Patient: sex F, age 66
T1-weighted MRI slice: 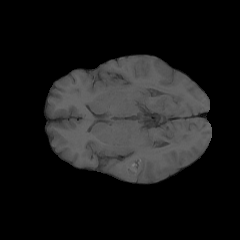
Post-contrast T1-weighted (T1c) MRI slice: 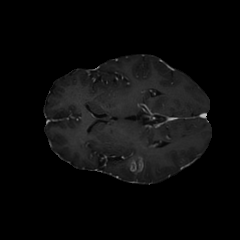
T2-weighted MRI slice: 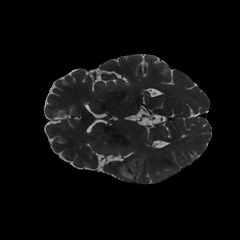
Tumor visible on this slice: yes
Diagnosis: Glioblastoma, IDH-wildtype
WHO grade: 4